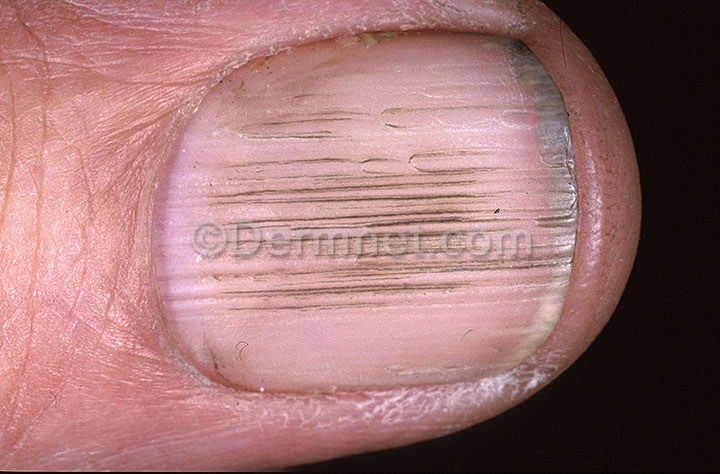
Disease: Nail Fungus and other Nail Disease